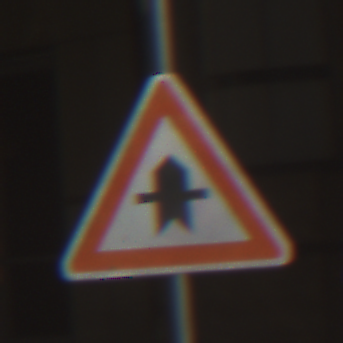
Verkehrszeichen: Vorfahrt
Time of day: MorningAfternoon
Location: Outdoor (Urban)
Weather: PartlyCloudy
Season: NotSpecified
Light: Natural